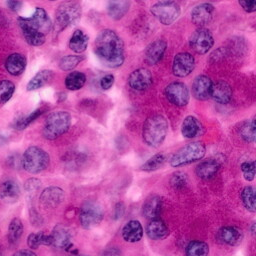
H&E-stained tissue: Pancreatic